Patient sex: F
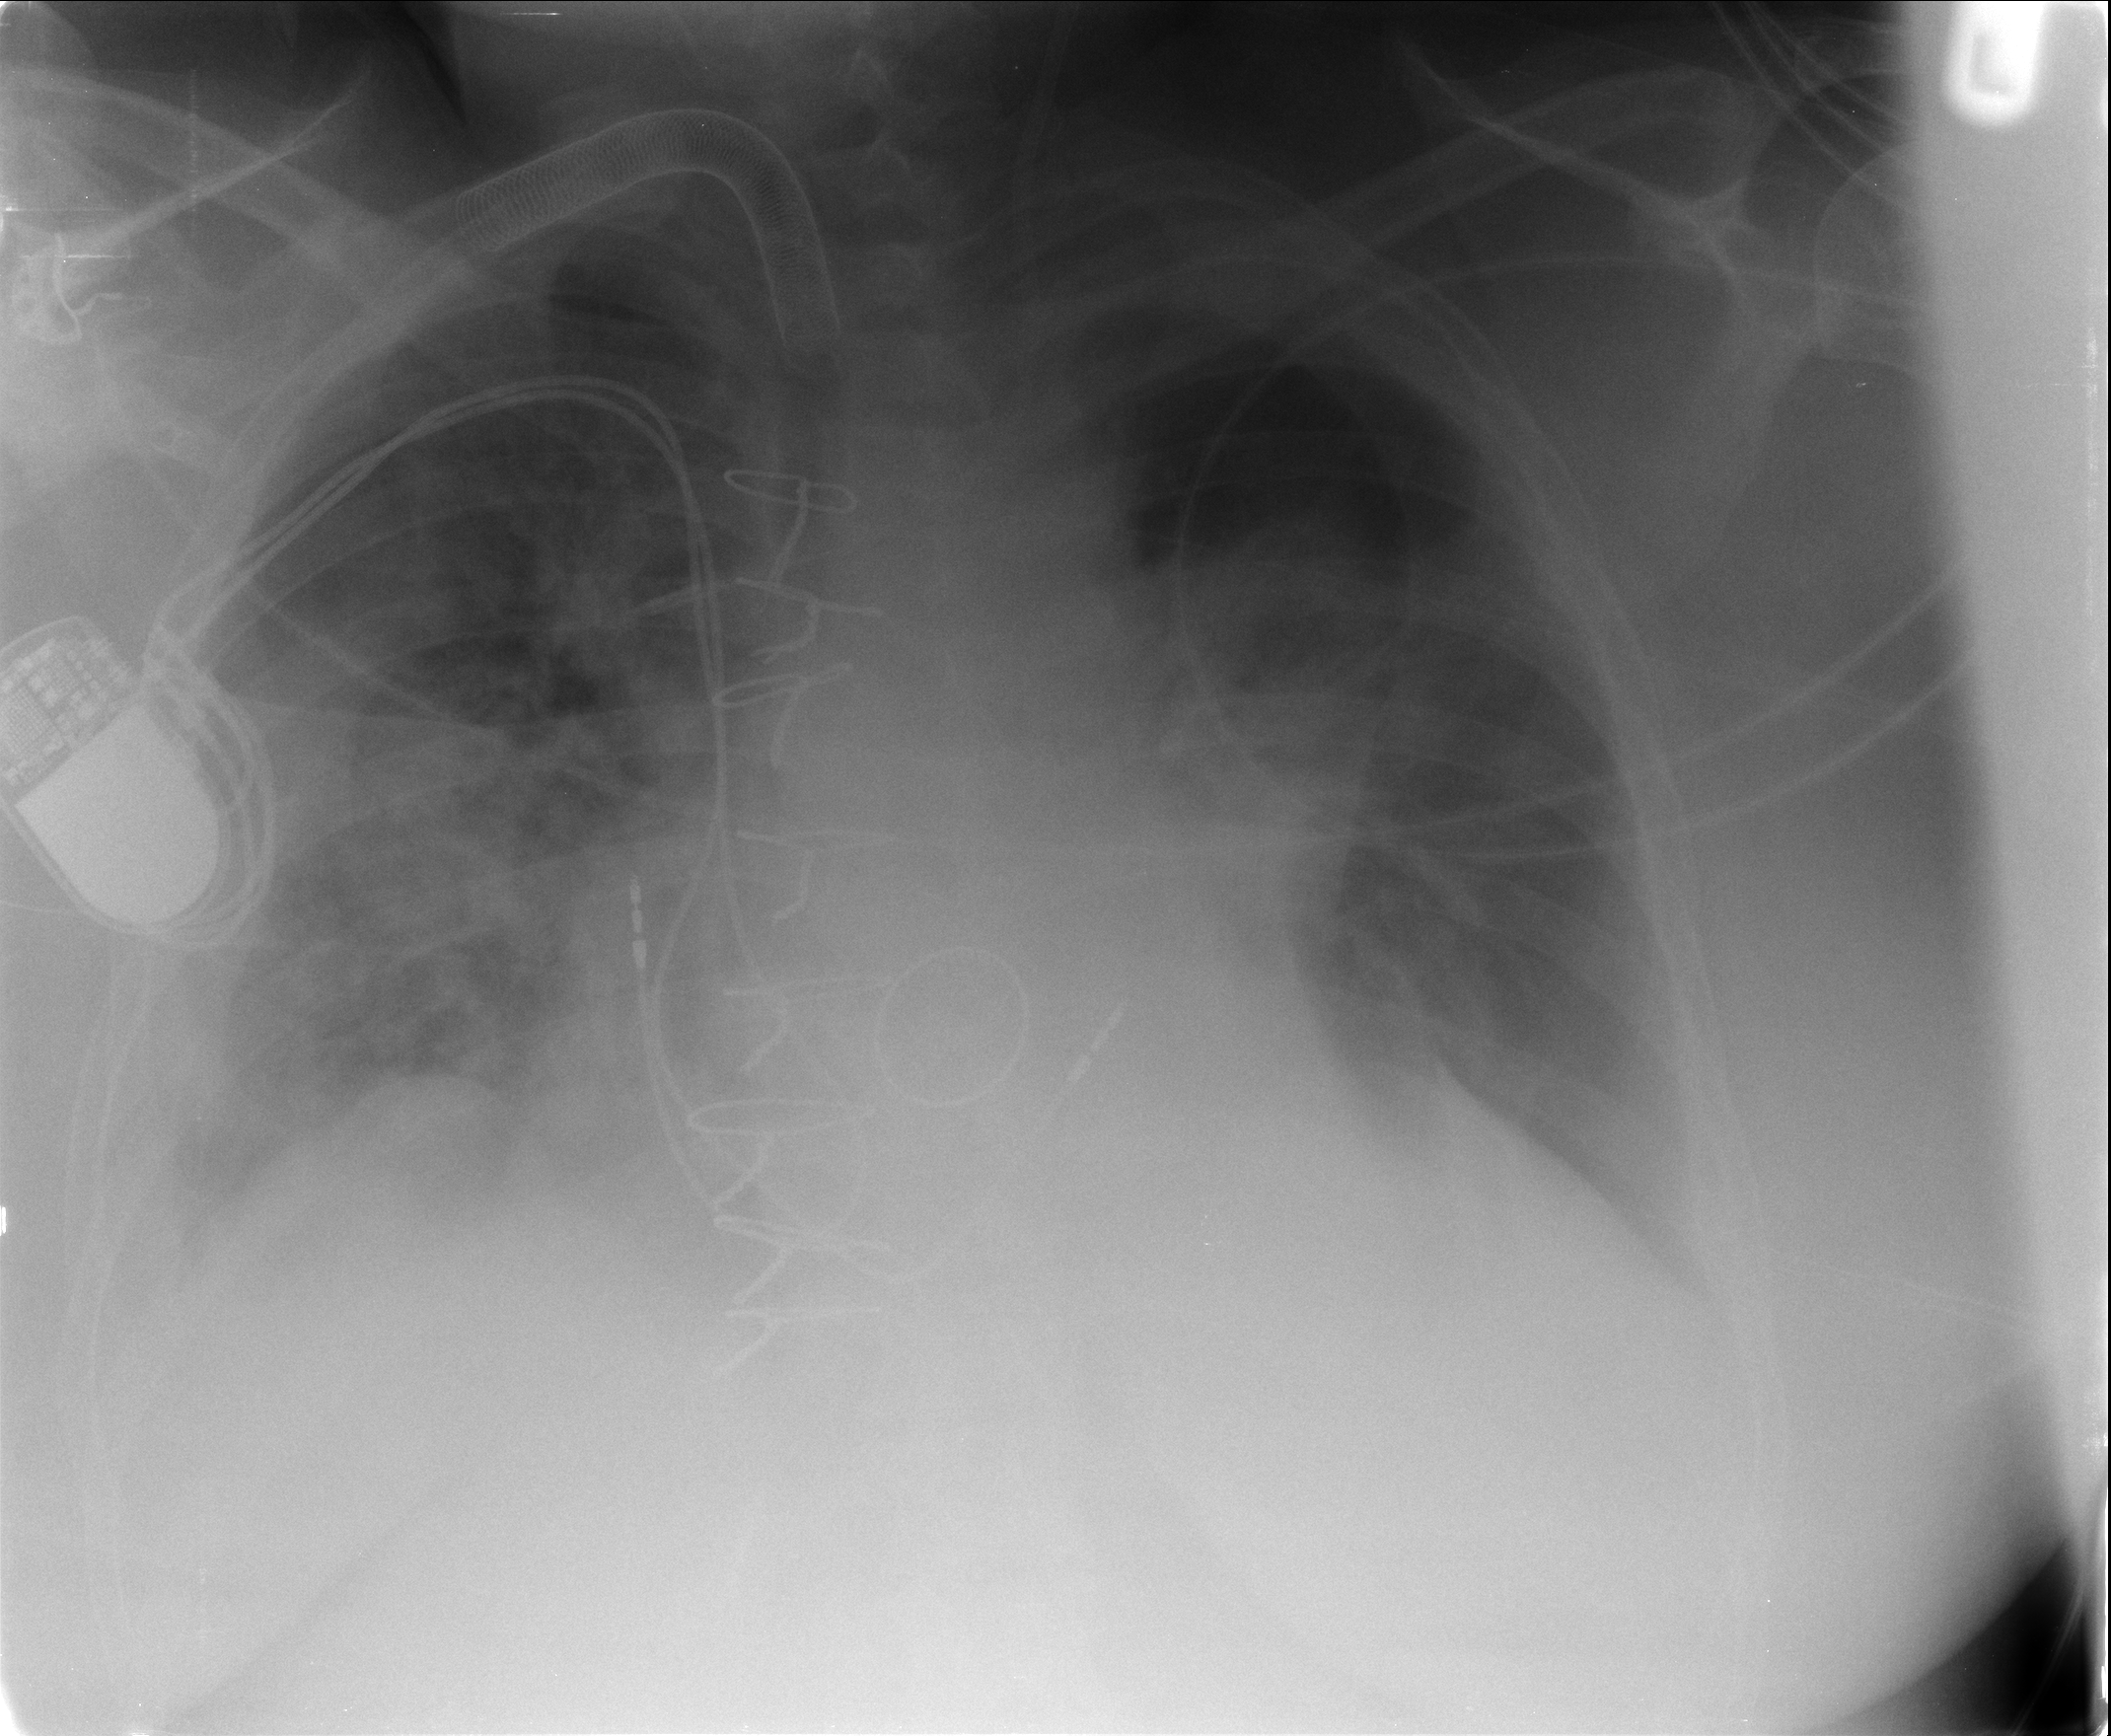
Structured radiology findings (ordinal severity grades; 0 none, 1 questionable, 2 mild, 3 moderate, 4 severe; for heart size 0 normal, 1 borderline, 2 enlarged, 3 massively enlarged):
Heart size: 2
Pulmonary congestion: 2
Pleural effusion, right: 2
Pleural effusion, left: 2
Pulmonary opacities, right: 3
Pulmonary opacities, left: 2
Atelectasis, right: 2
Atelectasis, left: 2